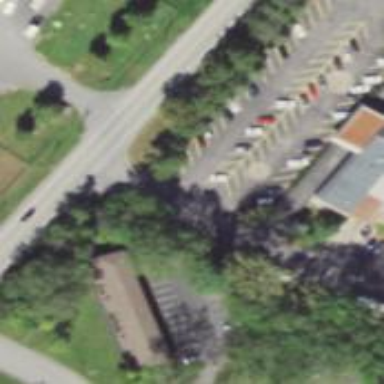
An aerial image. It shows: Car rental service.